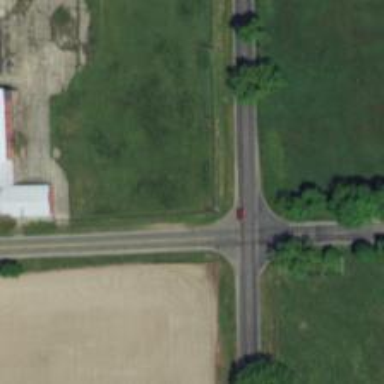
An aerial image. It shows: Stop road.